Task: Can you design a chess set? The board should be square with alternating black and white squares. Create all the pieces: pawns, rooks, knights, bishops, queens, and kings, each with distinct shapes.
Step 2410:
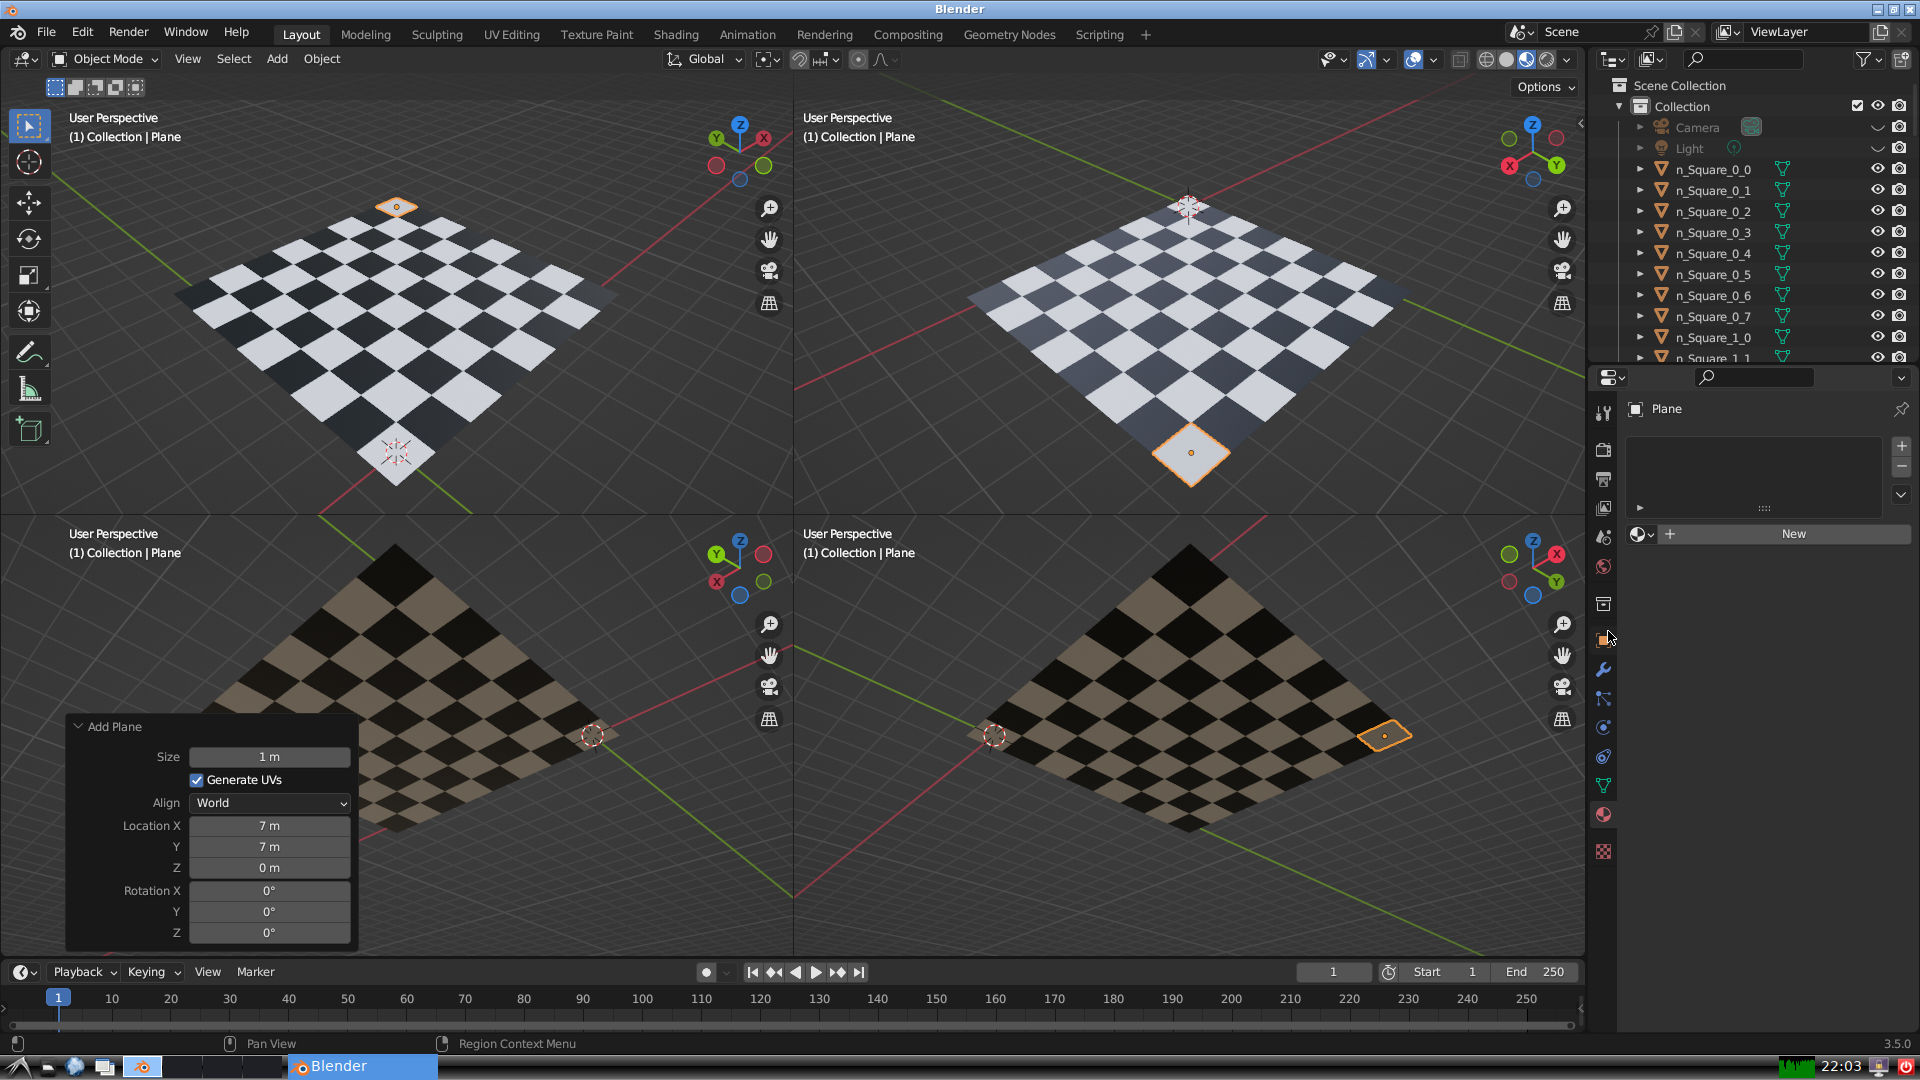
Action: click: no